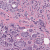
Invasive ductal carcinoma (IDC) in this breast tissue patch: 1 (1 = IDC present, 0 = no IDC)